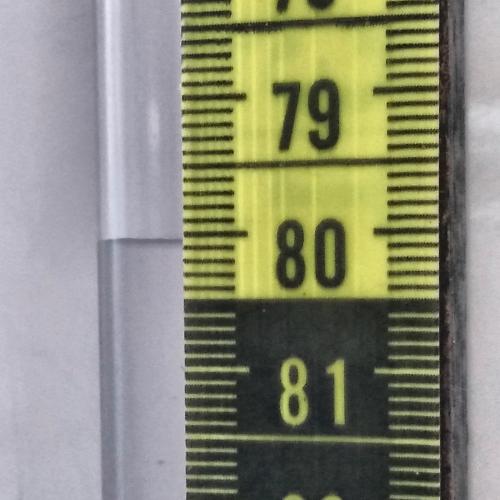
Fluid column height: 80.0 cm